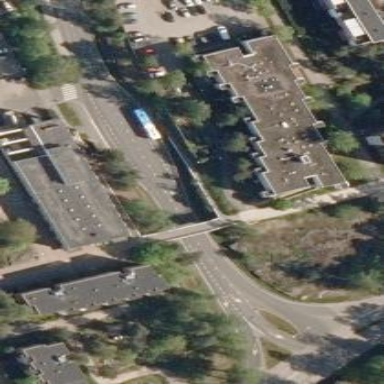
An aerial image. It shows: Building with apartments and flat roof.